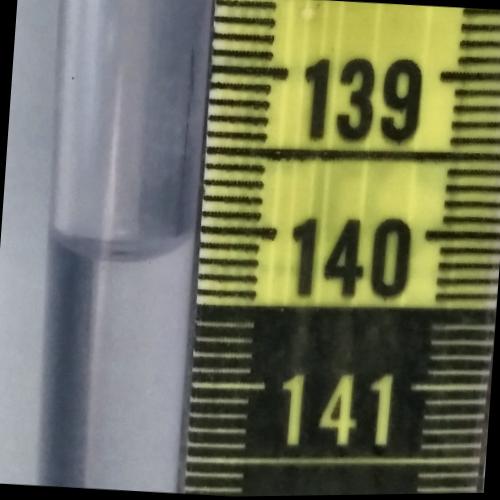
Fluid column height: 140.1 cm